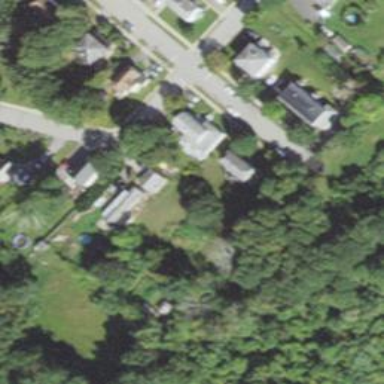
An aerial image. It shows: Residential driveway.